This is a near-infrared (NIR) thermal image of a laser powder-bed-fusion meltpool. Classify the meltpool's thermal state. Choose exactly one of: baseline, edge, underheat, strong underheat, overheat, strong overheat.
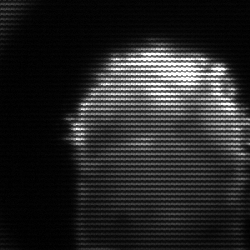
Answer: baseline